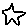
Label: star